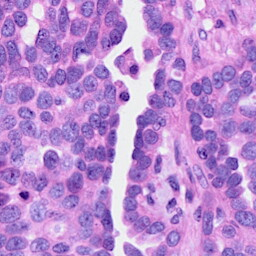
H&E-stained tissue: Ovarian